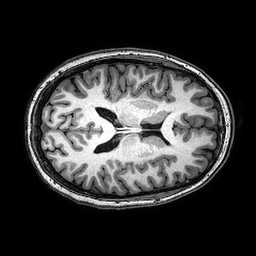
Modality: T1w
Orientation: axial
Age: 24
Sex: female
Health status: healthy
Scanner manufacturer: philips
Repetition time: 0.00815 s
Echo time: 0.00374 s